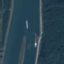
Land use / land cover class: River